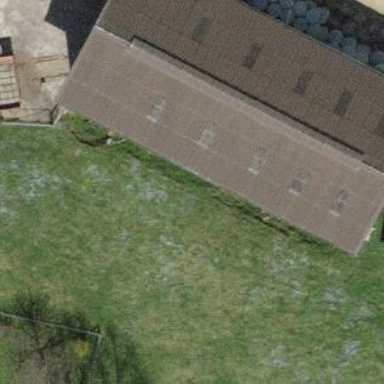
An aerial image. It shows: Farm auxiliary building.